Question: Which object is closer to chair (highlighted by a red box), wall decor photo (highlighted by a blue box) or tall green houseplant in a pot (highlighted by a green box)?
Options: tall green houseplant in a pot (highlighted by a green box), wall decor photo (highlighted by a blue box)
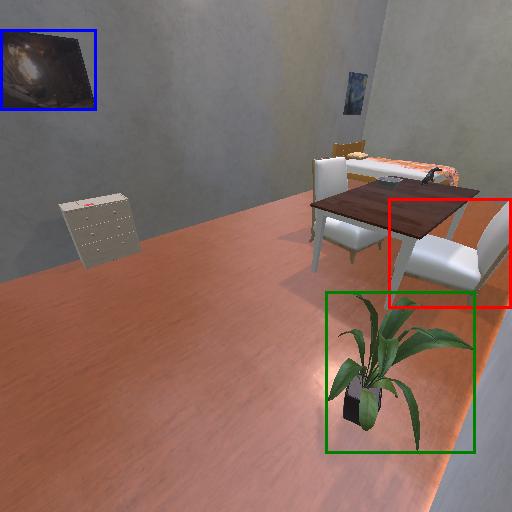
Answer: tall green houseplant in a pot (highlighted by a green box)